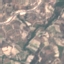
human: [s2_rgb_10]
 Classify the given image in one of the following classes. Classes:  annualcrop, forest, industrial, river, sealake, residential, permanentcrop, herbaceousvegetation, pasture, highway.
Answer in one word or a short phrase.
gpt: PermanentCrop